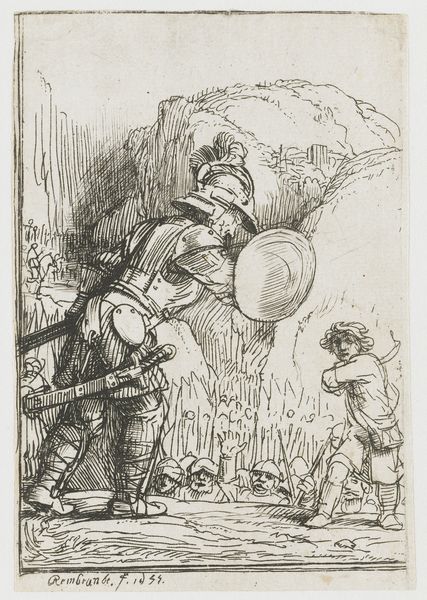
Titel: David en Goliath
Künstler: Rembrandt Harmensz. van Rijn
Standort: Amsterdam
Institution: Rijksmuseum
Schlagwörter: homme, gravure, épée, pierre, enfant, duel, dessin, rocher, david, casque, moyen age, traits, armee, bataille, bouclier, chevalier, armure, soldat, scène, mann, botte, roche, foule, imprime, heaume, david et goliath, goliath, rembrand, graphic, shield, battle, fronde, armée7